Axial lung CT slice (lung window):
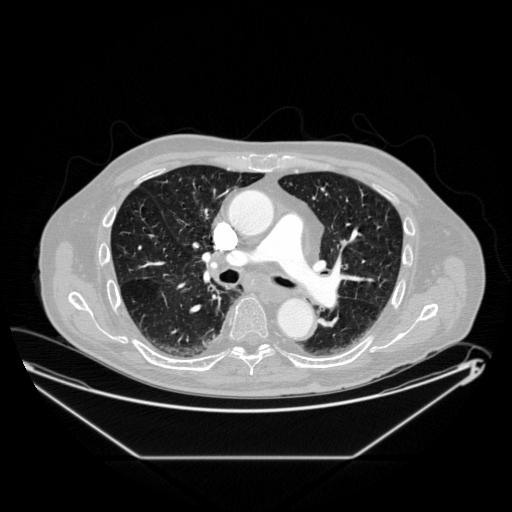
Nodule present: no